Question: I am trying to add a click event to an image ('Kinetic.Image') I am adding to a KineticJS stage.
- -

I have created a <URL> that demonstrates both hierarchy situations.
'''
// The canvas container for the stage
var container = $("#container").html("");
// Create the stage
var stage = new Kinetic.Stage({
container: container.attr("id"),
width: container.width(),
height: container.height()
});
// Load image
var img = new Image();
img.onload = function() {
// Dimensions of the image
var w = this.width;
var h = this.height;
// The base layer
var baseLayer = new Kinetic.Layer({
width: w,
height: h
});
// The group
var group = new Kinetic.Group();
// The asset layer
var assetLayer = new Kinetic.Layer({
width: w,
height: h
});
// The kinetic image element
var element = new Kinetic.Image({
image: this,
width: w,
height: h
});
// Event when image is clicked
element.on("click", function() { alert("Image clicked"); });
// Build hierarchy
assetLayer.add(element);
group.add(assetLayer);
baseLayer.add(group);
stage.add(baseLayer);
// Draw the stage
stage.draw();
}
// Load image from URL
img.src = "http://www.html5canvastutorials.com/demos/assets/lion.png";
'''
I thought it maybe was related to event bubbling, and tried altering the 'listening' property on the layer, but unfortunately this made no difference. Any advice would be greatly appreciated.
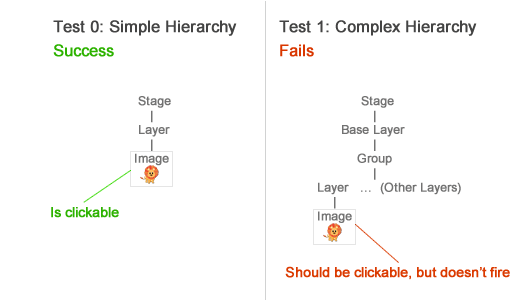
Answer: I have a feeling you can't group 'Kinetic.Layer', only 'Kinetic.Shape'. See the wording at this tutorial: <URL>
I changed 2 lines in your fiddle and I got it to work:
Replace:
'''
assetLayer.add(element);
group.add(assetLayer);
'''
With:
'''
//assetLayer.add(element);
group.add(element);
'''
Voila! The alert fires for 'click' on image.